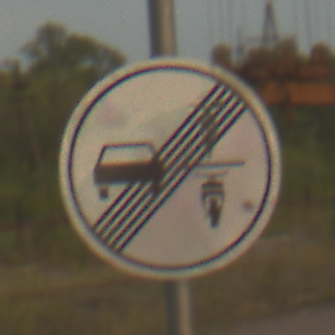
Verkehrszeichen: EndeVerbotUeberholenEinspurigeFahrzeuge
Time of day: SunriseSunset
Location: Outdoor (Suburban)
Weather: PartlyCloudy
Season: NotSpecified
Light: Natural